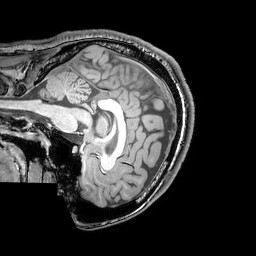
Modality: T1w
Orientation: sagittal
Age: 26
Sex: male
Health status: healthy
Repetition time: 0.081 s
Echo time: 0.037 s